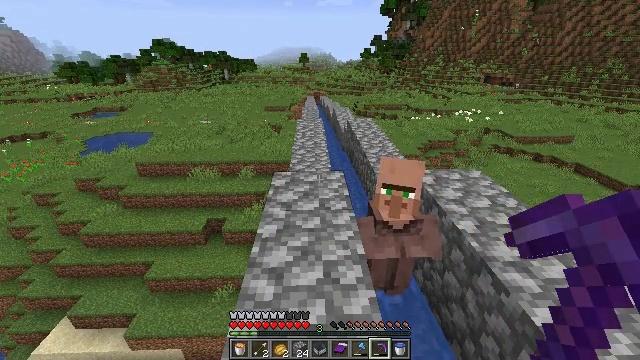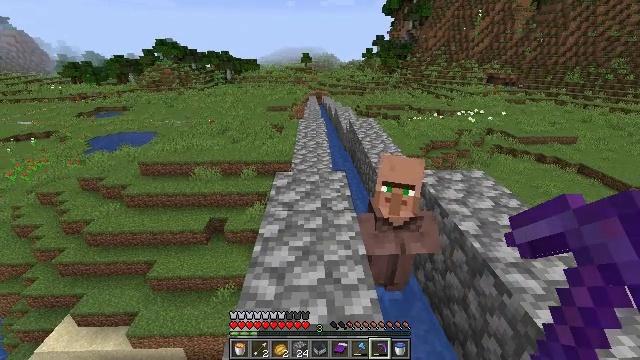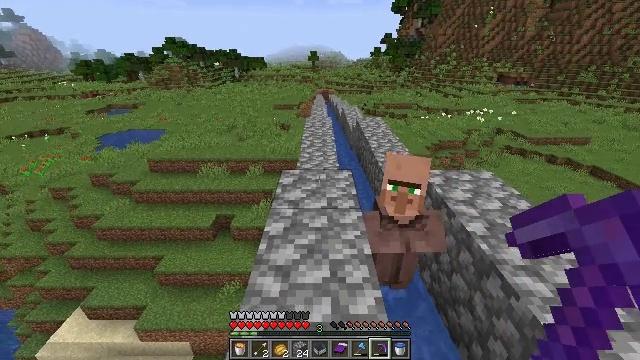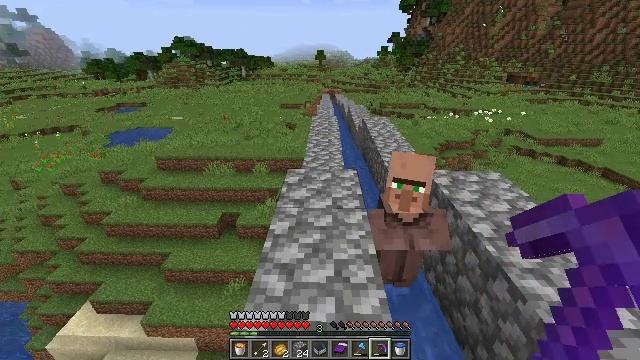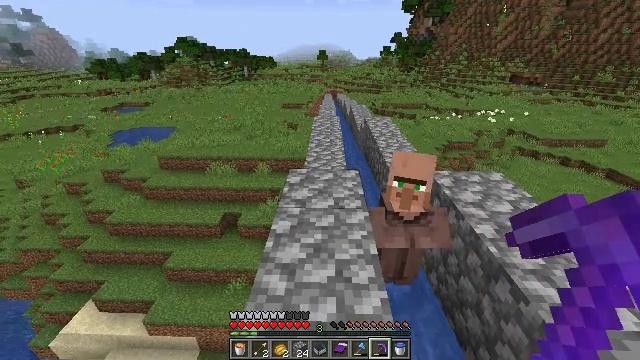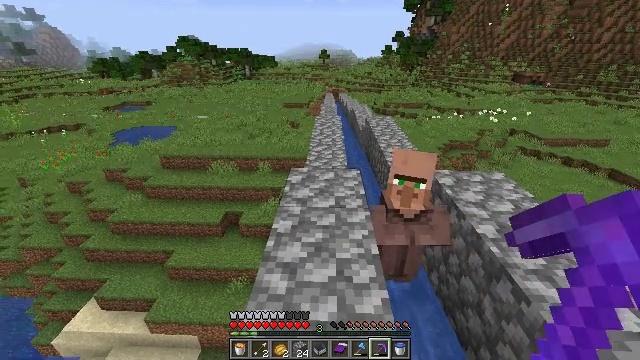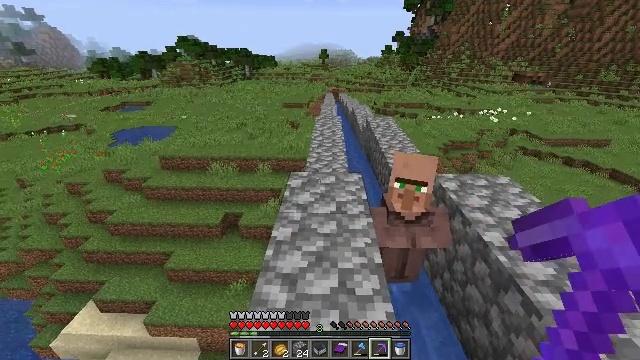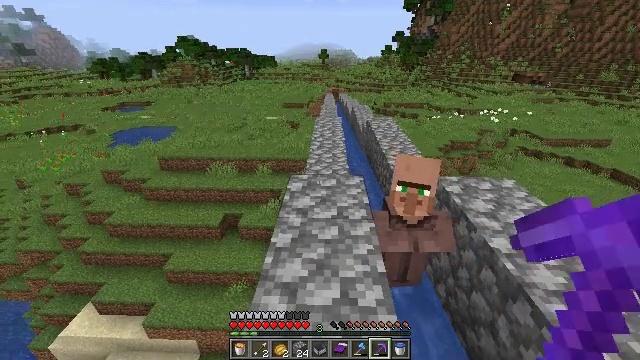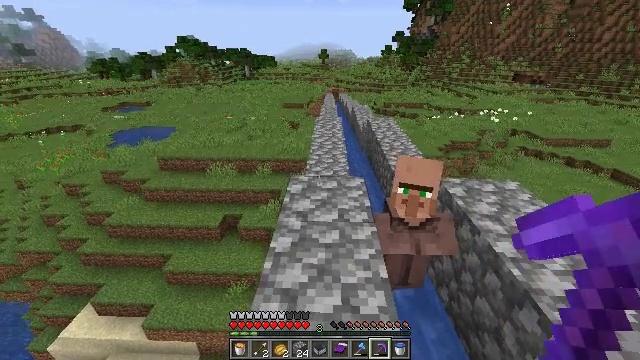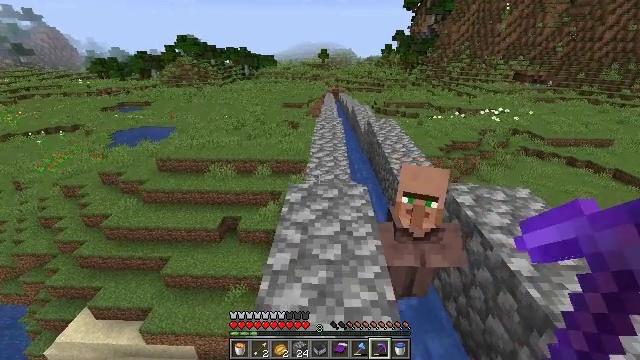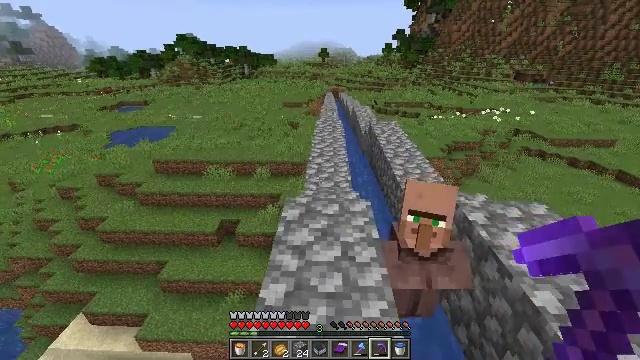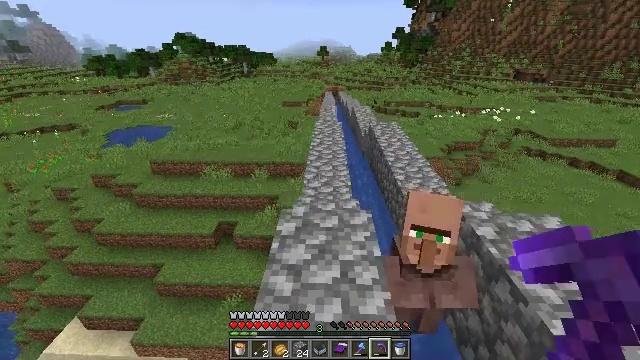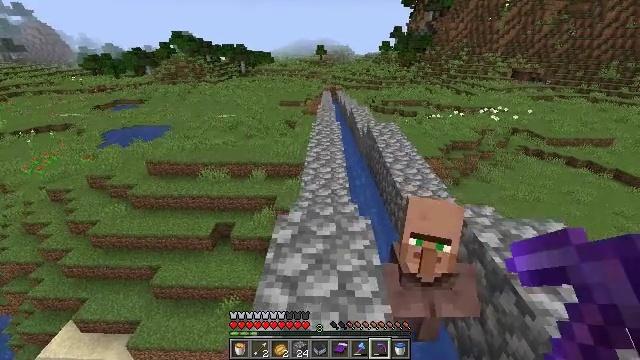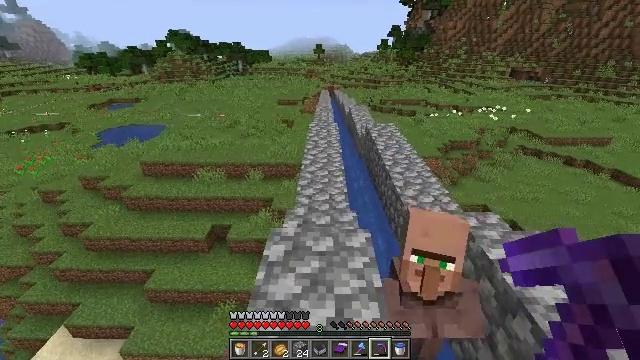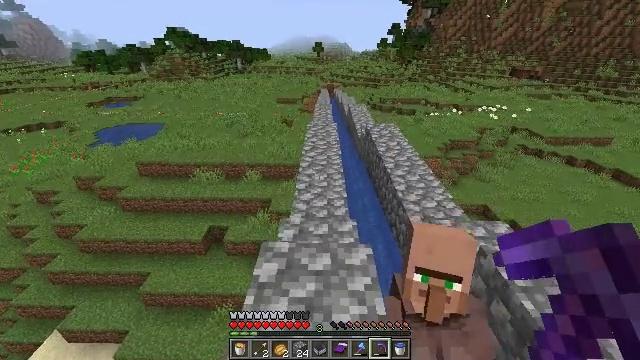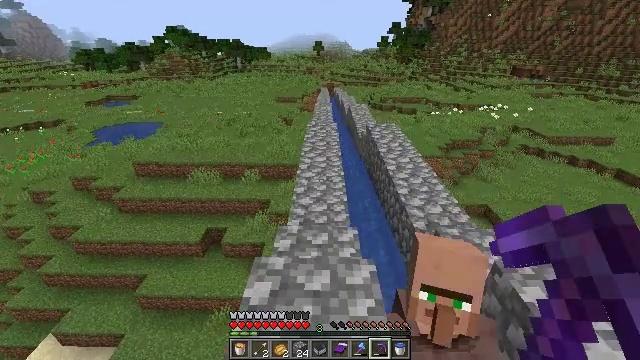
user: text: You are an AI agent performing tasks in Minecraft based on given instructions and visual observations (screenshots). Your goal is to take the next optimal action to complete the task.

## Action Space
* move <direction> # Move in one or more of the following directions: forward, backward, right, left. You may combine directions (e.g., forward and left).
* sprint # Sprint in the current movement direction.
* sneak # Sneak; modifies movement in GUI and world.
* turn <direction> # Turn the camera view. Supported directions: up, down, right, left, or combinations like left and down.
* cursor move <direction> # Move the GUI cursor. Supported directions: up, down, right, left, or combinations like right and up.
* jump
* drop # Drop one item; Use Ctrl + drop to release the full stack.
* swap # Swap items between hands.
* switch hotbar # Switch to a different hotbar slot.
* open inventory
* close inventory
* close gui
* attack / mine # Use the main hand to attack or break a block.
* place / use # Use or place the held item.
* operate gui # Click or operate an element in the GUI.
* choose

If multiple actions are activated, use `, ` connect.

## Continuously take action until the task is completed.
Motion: motion action
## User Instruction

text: Collect cobblestone blocks for construction.
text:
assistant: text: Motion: no_op
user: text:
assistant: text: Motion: turn left
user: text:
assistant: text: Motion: turn left
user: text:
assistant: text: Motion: no_op
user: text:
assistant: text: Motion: no_op
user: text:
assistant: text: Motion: move forward
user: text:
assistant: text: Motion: move forward
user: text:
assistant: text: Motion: move forward
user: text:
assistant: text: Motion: move forward
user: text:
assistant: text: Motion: move forward
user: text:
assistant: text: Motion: move forward
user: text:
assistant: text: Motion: move forward
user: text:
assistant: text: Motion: move forward
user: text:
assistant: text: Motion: move forward
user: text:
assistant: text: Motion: move forward
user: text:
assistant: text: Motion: move forward
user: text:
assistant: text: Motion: move forward
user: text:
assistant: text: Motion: move forward
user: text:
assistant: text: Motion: move forward
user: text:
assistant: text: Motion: move forward
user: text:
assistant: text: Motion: no_op
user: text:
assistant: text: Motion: no_op
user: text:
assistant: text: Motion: no_op
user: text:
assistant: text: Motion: no_op
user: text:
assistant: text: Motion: no_op
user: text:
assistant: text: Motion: no_op
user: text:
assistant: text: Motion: no_op
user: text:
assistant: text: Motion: no_op
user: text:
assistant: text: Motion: no_op
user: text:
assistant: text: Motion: no_op